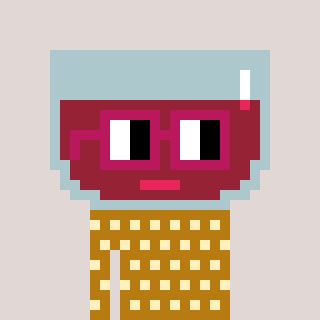
a pixel art character with square dark red glasses, a wine-shaped head and a gold-colored body on a warm background